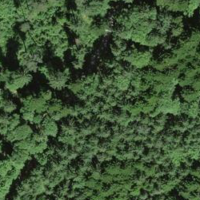
EUNIS habitat code: 43
Species observed at this site:
Urtica dioica